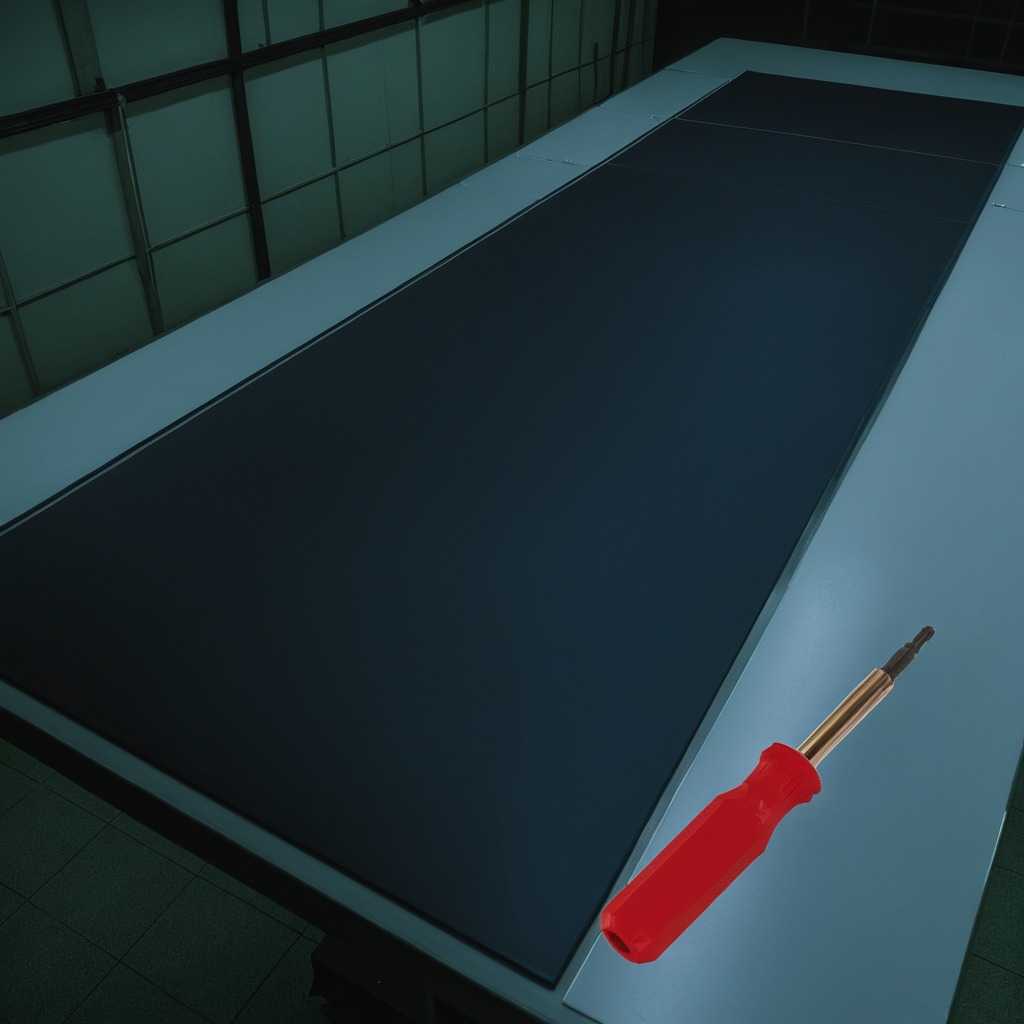
A screwdriver is lying on a clean empty table in a railway signal maintenance room.